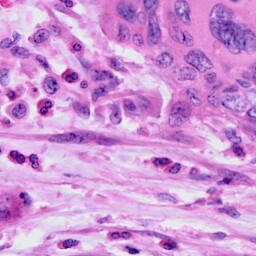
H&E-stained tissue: Cervix